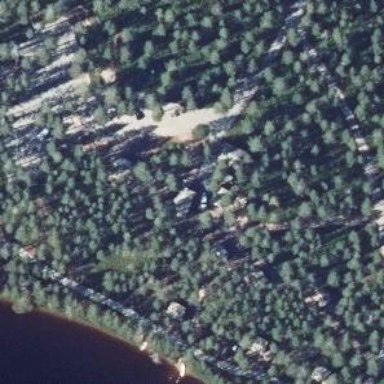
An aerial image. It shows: Campsite with tents and caravans. The site includes playground and sanitary dump station.